Interaction volume radius: 5 \u00c5
Interaction volume height: 20 \u00c5
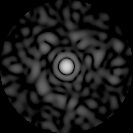
Disorder parameter: 0.825